Field crop: maize
Growth stage: 2
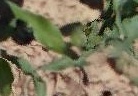
Species: maize